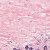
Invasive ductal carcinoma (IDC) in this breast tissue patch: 0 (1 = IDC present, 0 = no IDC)